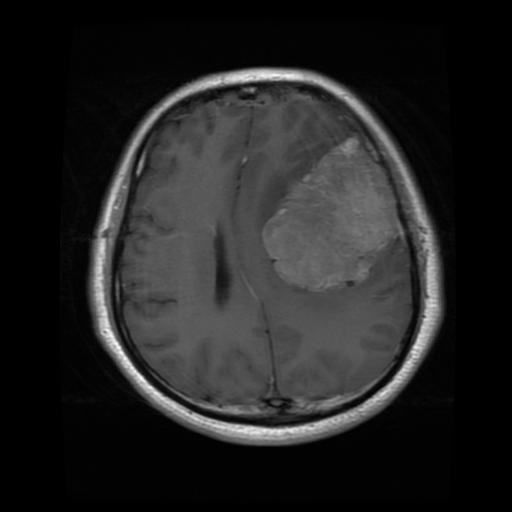
Label: meningioma